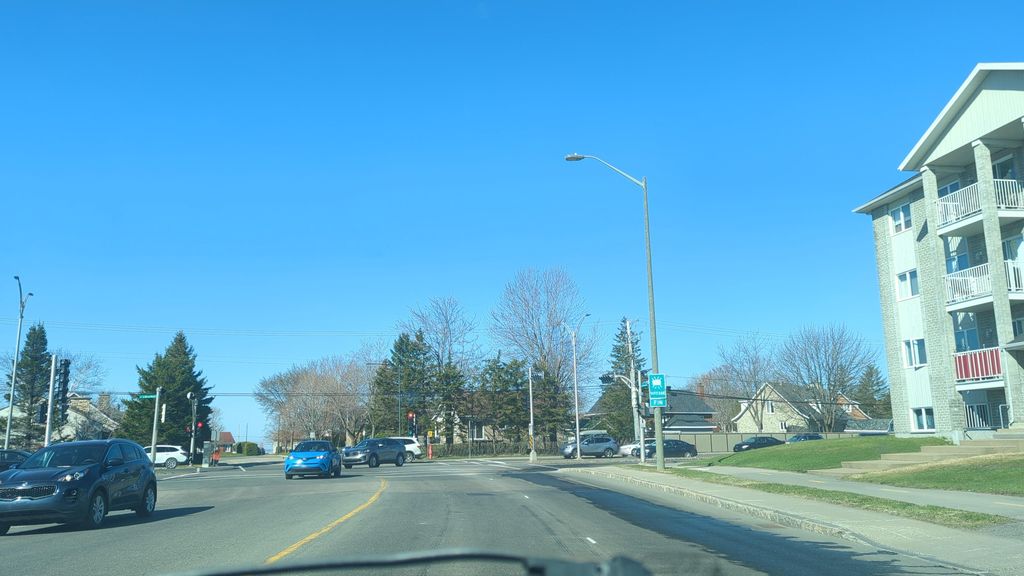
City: quebec_city